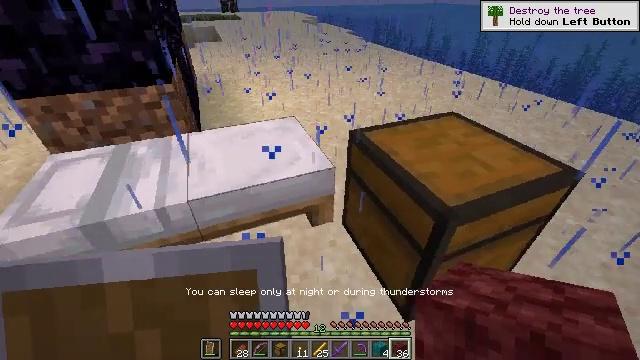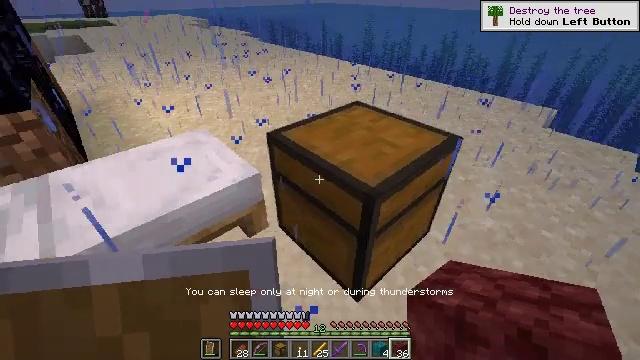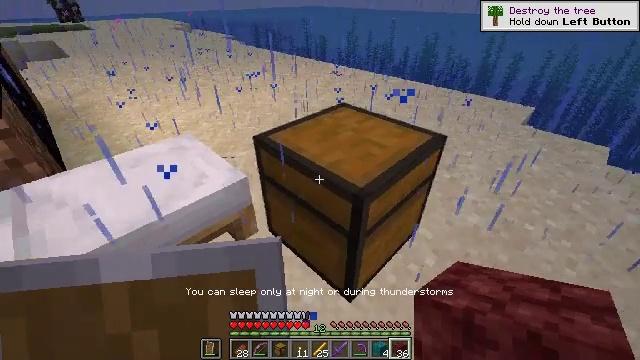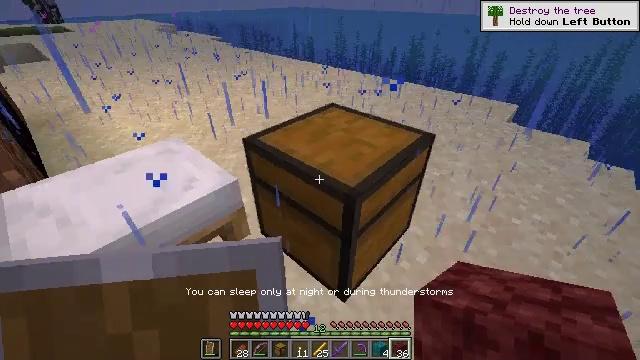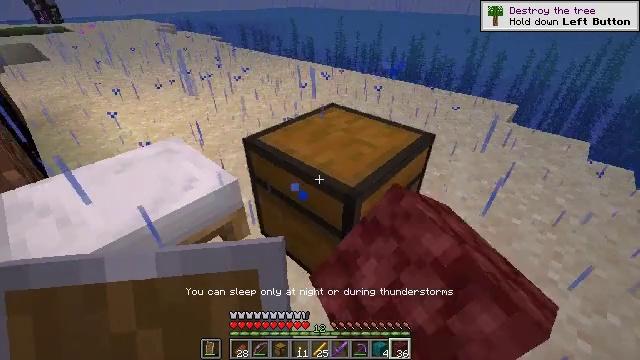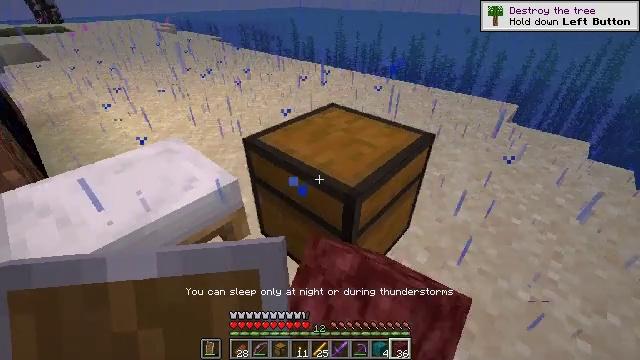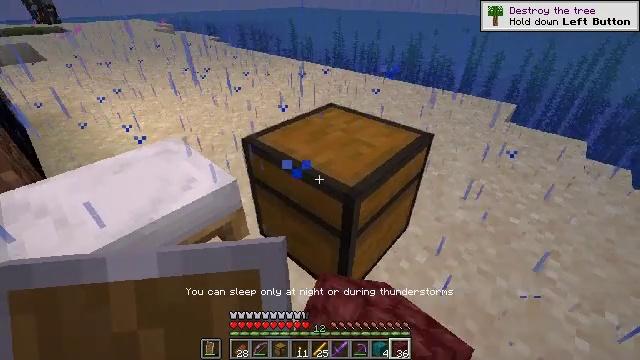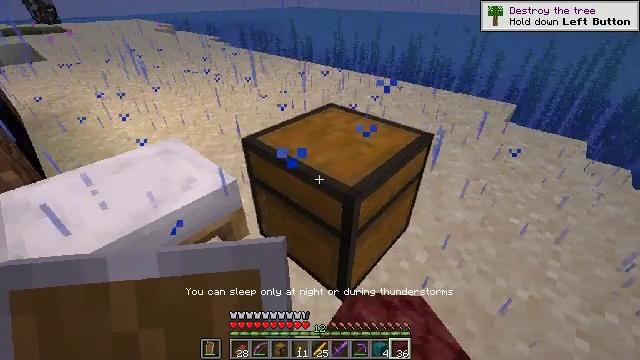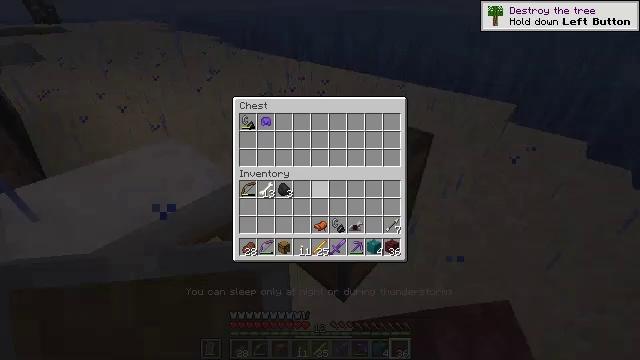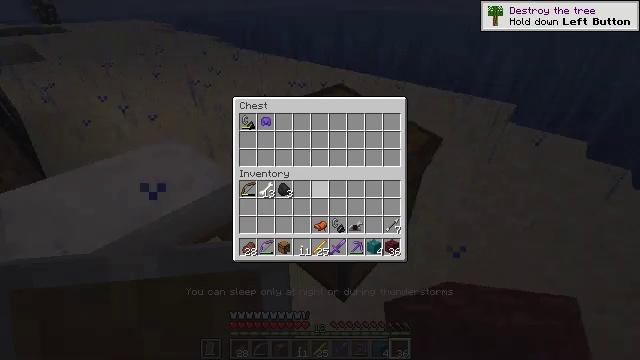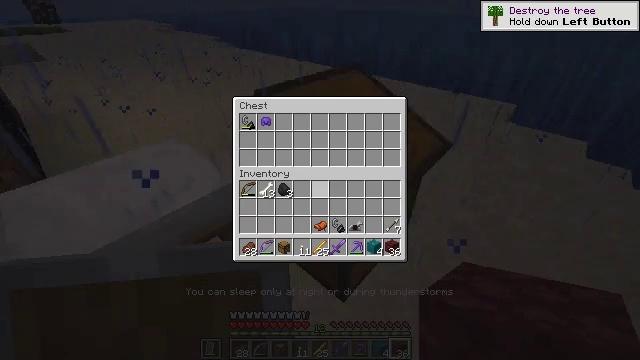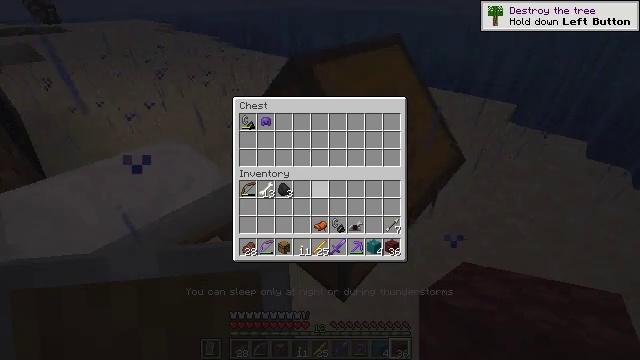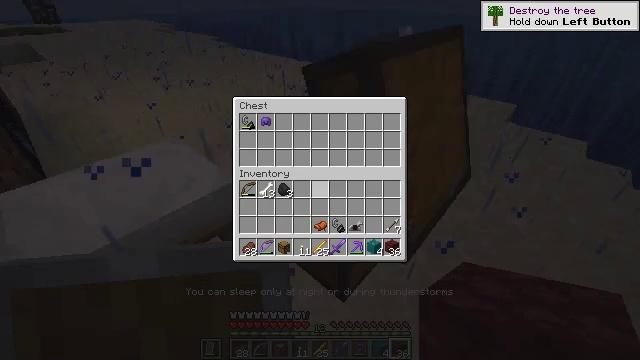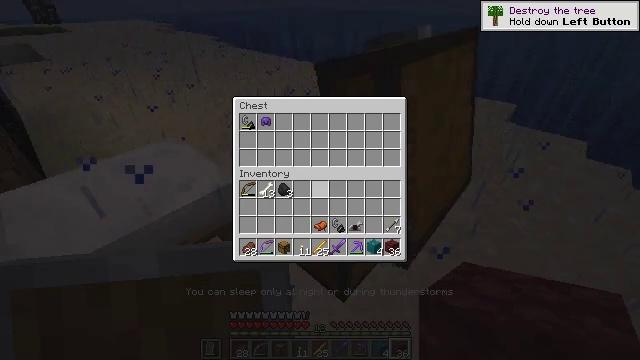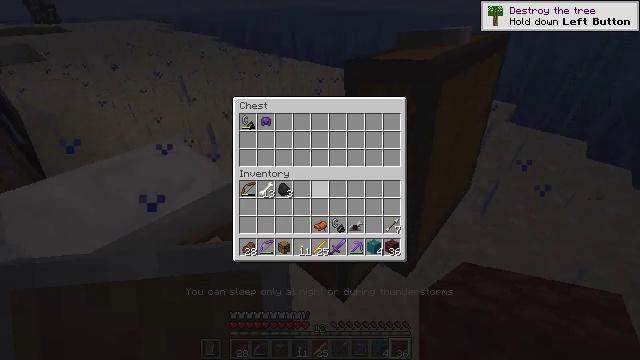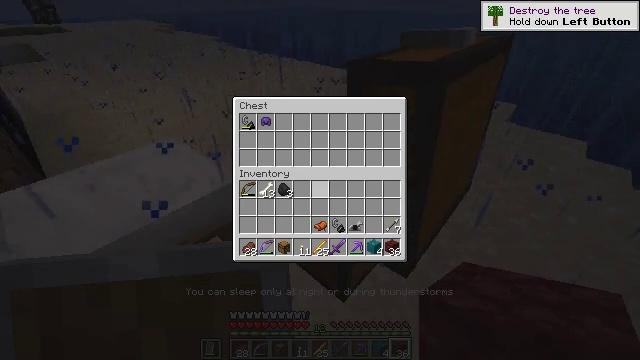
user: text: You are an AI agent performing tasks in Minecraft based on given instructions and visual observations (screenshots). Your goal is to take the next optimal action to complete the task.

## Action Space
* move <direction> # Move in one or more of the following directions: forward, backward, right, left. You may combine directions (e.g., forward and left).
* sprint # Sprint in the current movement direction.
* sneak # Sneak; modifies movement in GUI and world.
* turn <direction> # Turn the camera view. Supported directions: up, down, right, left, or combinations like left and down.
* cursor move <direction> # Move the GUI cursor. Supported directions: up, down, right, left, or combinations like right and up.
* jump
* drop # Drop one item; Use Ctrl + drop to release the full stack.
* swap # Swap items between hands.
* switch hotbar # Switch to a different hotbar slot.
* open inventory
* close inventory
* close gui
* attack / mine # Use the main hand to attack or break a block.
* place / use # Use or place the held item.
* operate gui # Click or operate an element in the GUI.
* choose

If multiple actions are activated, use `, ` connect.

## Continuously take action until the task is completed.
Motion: motion action
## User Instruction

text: Use the crafting interface to make blaze powder from blaze rods.
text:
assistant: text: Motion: turn right
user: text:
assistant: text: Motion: turn right
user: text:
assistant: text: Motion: turn right, use / place
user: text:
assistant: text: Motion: use / place
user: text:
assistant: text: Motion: use / place
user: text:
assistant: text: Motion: use / place
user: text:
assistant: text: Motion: no_op
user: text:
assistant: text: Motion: no_op
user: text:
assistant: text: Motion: no_op
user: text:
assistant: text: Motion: no_op
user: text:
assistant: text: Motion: no_op
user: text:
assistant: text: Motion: no_op
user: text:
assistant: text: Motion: no_op
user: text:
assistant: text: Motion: no_op
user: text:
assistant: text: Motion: no_op
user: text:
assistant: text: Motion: no_op
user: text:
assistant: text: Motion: no_op
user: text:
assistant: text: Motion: no_op
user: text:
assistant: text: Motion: no_op
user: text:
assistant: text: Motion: no_op
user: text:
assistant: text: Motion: no_op
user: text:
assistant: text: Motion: no_op
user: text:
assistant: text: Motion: no_op
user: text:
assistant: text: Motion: no_op
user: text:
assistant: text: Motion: no_op
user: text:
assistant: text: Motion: no_op
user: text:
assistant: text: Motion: turn left
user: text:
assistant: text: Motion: turn left and up
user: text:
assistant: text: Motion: turn left and up
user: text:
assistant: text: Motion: sneak, turn up